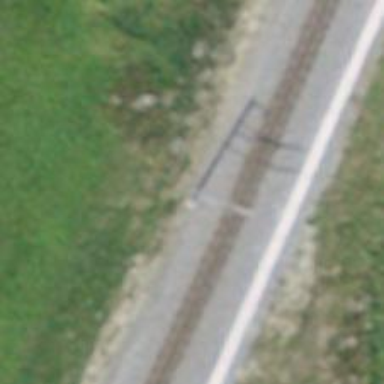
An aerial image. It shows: Catenary mast for power lines.